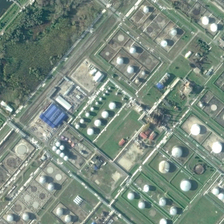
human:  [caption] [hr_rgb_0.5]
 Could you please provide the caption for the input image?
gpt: many storage tanks are near green trees .

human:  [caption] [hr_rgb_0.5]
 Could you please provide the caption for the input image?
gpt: many storage tanks are near green trees .

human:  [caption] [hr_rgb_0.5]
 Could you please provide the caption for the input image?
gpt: many storage tanks are near green trees .

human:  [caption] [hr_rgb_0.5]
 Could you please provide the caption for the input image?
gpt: many storage tanks are near green trees .

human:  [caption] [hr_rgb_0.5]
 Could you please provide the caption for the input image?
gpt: many storage tanks are near green trees .